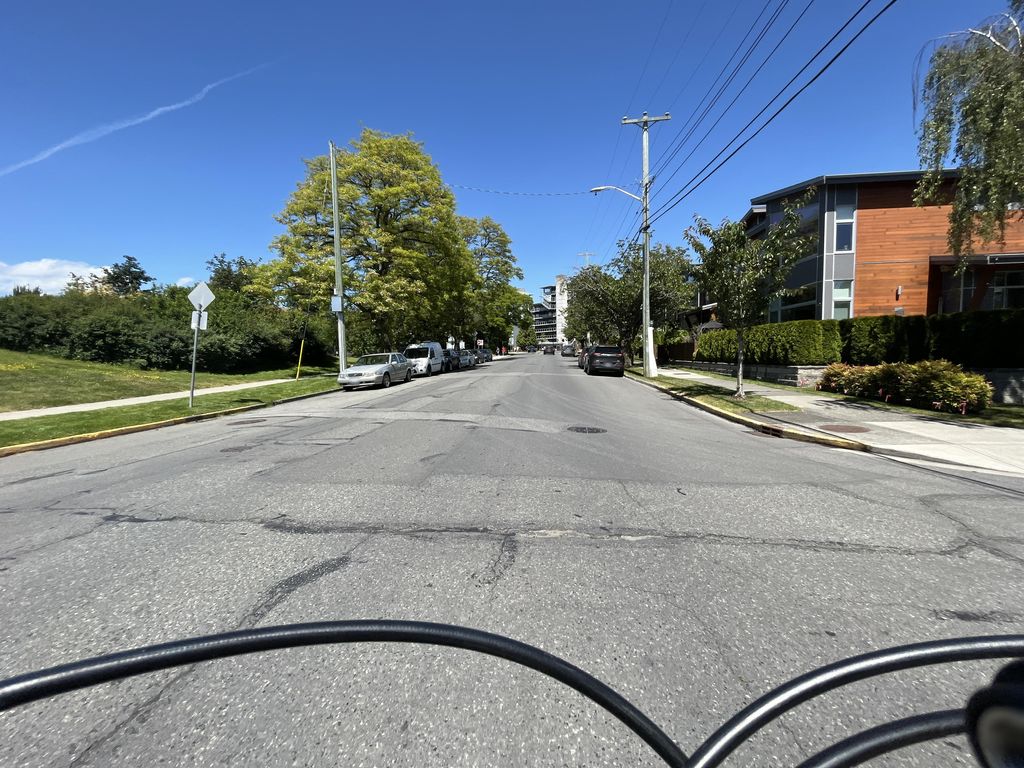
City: victoria